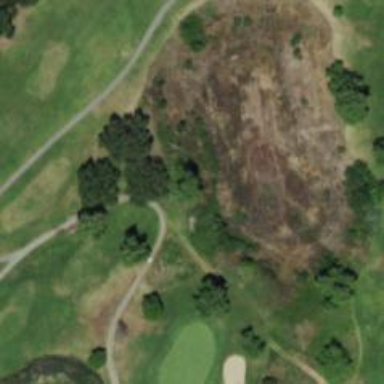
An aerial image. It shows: Path for golf carts.